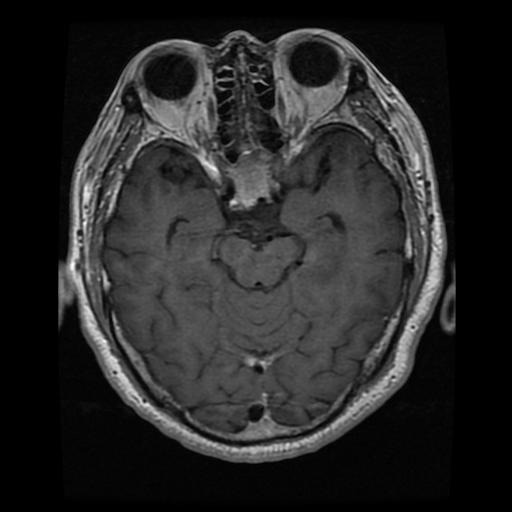
Label: pituitary